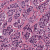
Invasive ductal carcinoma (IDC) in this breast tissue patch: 1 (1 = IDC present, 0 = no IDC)